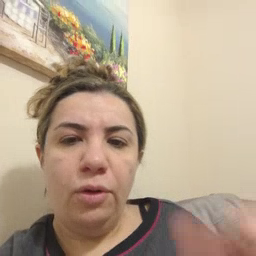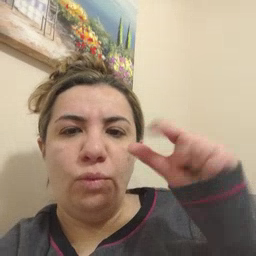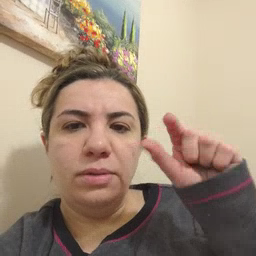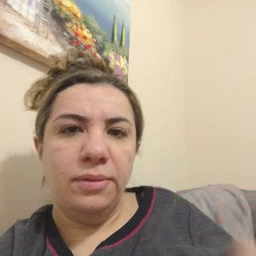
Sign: green